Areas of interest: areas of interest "Comprehensive Gymnasium"
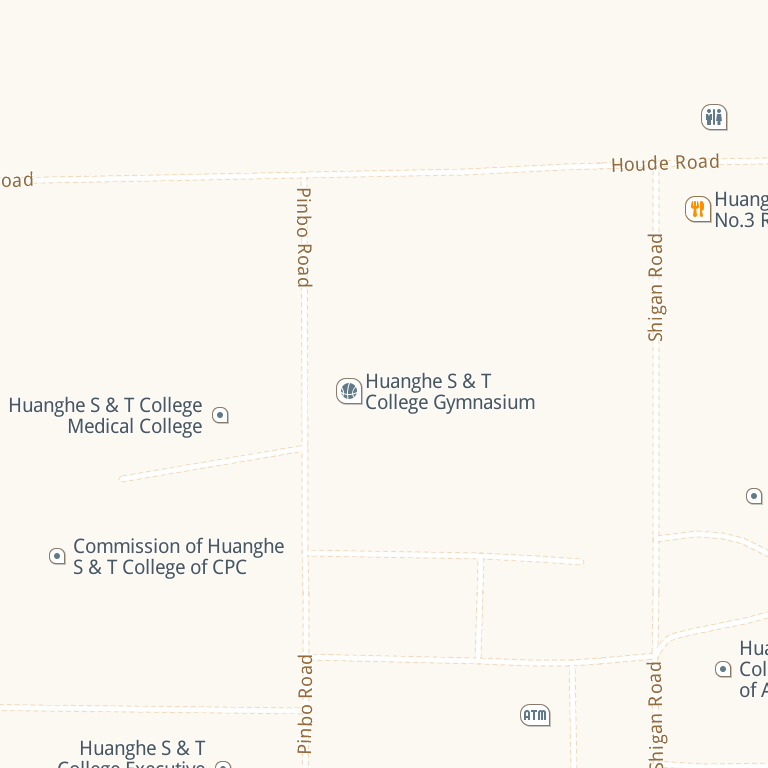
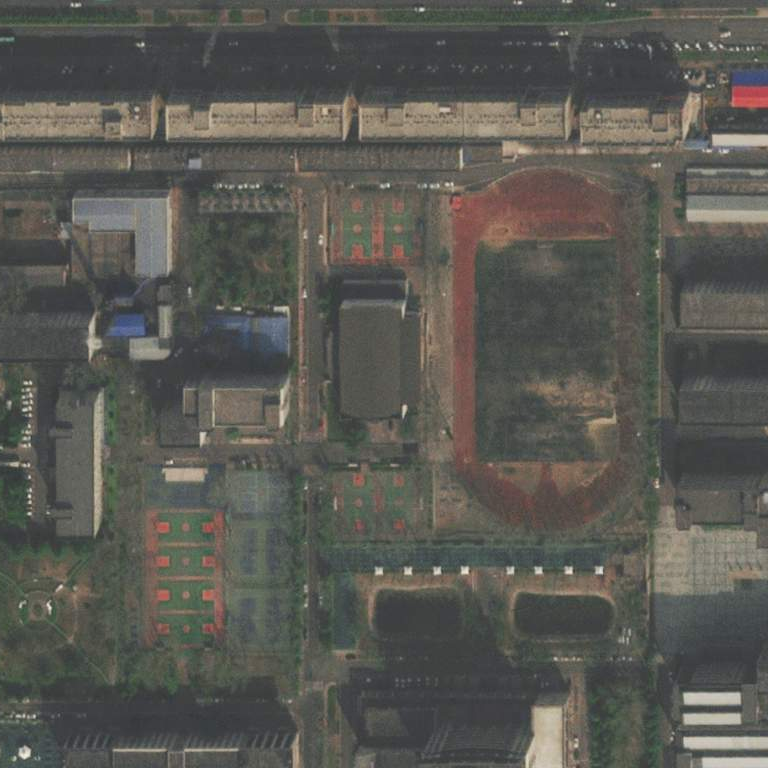